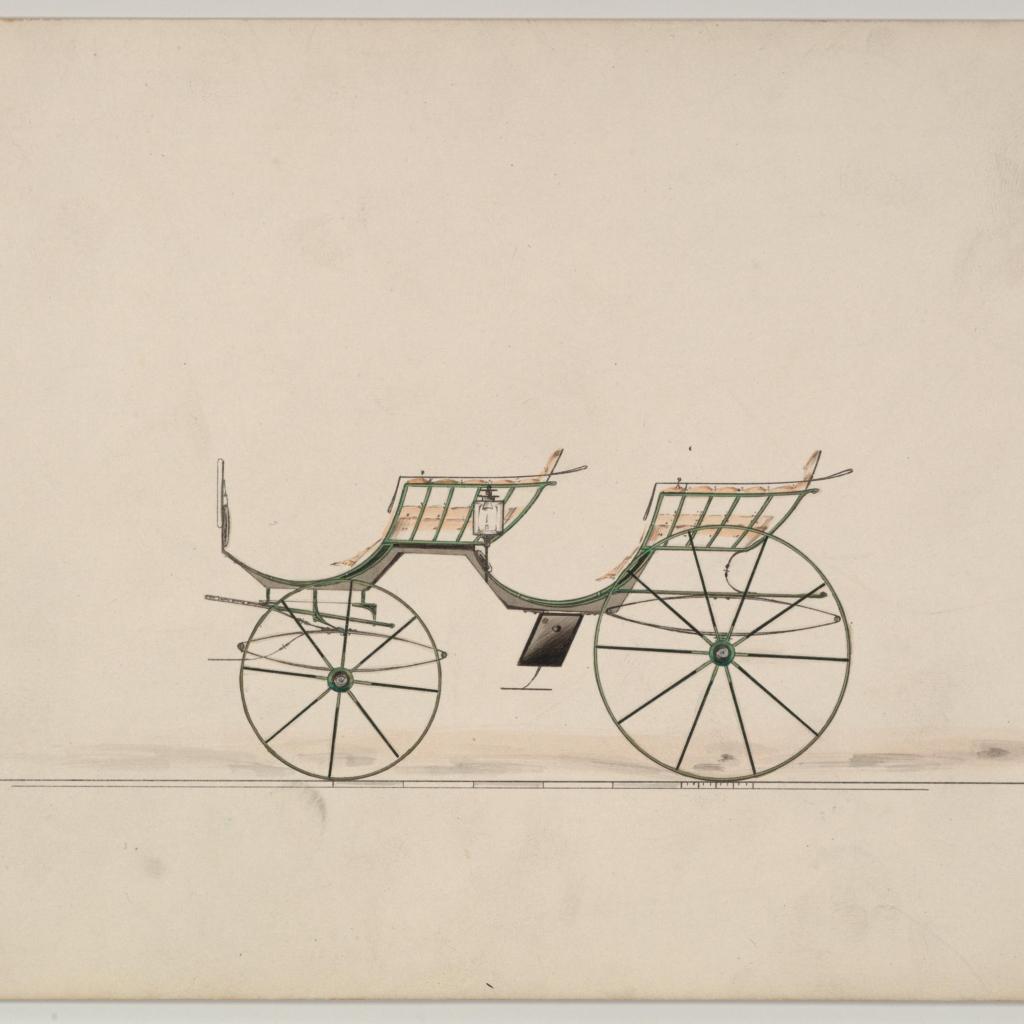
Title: Design for 4 seat Phaeton, no top (unnumbered)
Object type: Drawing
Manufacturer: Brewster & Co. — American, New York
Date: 1850–70
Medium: Pen and black ink, watercolor and gouache with gum arabic
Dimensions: sheet: 6 x 8 1/2 in. (15.2 x 21.6 cm)
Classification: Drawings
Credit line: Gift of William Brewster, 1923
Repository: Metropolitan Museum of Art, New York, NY